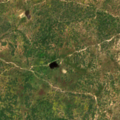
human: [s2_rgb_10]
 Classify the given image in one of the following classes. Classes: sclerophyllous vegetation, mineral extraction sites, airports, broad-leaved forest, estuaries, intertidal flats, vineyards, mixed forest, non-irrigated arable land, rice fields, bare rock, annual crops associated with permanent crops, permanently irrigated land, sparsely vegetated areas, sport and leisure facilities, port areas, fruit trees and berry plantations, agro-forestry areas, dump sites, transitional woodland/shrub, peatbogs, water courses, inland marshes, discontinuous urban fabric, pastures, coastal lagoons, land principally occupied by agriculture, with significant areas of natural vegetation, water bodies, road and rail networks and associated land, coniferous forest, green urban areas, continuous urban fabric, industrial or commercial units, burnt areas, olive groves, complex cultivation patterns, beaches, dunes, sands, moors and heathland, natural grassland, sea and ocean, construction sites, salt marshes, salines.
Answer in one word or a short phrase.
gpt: continuous urban fabric